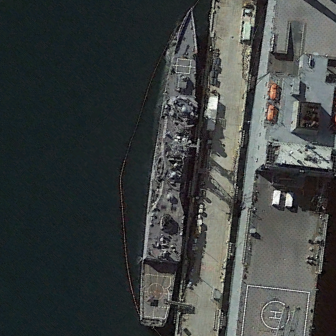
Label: cruiser